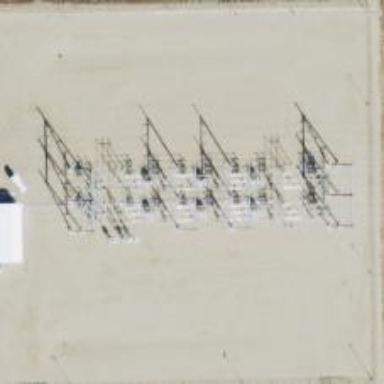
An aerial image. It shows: Switch for power supply.